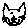
Label: cat